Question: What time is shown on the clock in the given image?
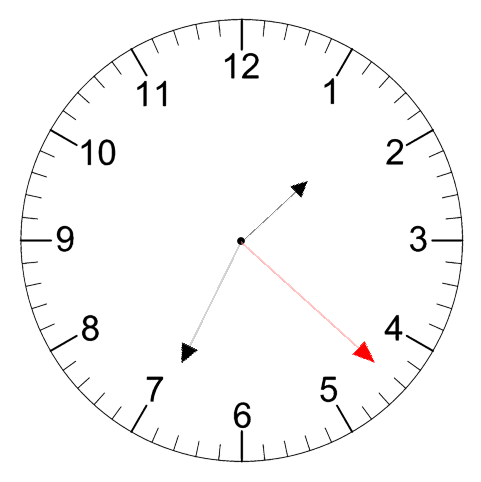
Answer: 01:34:22